Question: sorry for the mistakes I've made, I'm not Englishman.
Now I'm trying to set my timezone in 'php.ini' correctly (/etc/php5/fpm/php.ini). Whatever I typed opposite 'date.timezone' (UTC, GMT, Europe/Moscow etc) no one is worked. However, when I set timezone by 'date_default_timezone_set()' in my base file everything becomes ok. What do I wrong?

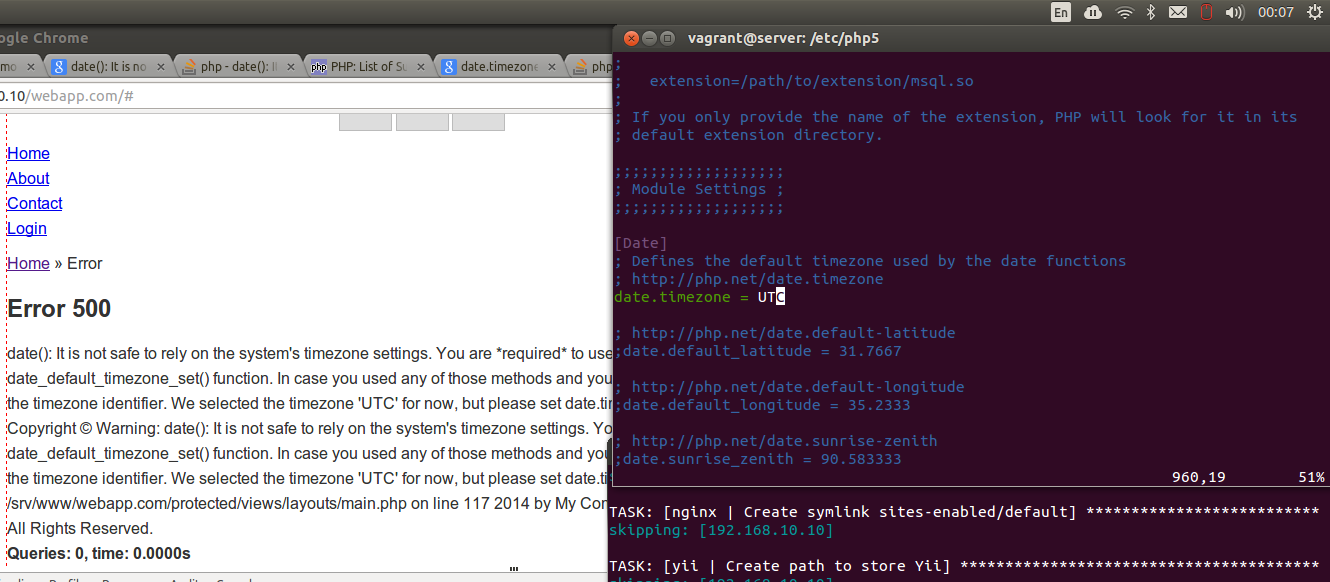
Answer: If you are facing problems in changing it via the php.ini file, you would be better off setting it via using ''timeZone' => 'UTC','in the returned array.
Should look something like this -
'''
return array(
'timeZone' => 'UTC',
'basePath'=>dirname(__FILE__).DIRECTORY_SEPARATOR.'..',
'''
To do the same for the session cookie lifetime, add the following in the components array-
'''
'components' => array(
...
'session' => array(
'cookieParams' => array(
'lifetime' => 300,
),
),
),
'''